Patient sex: M
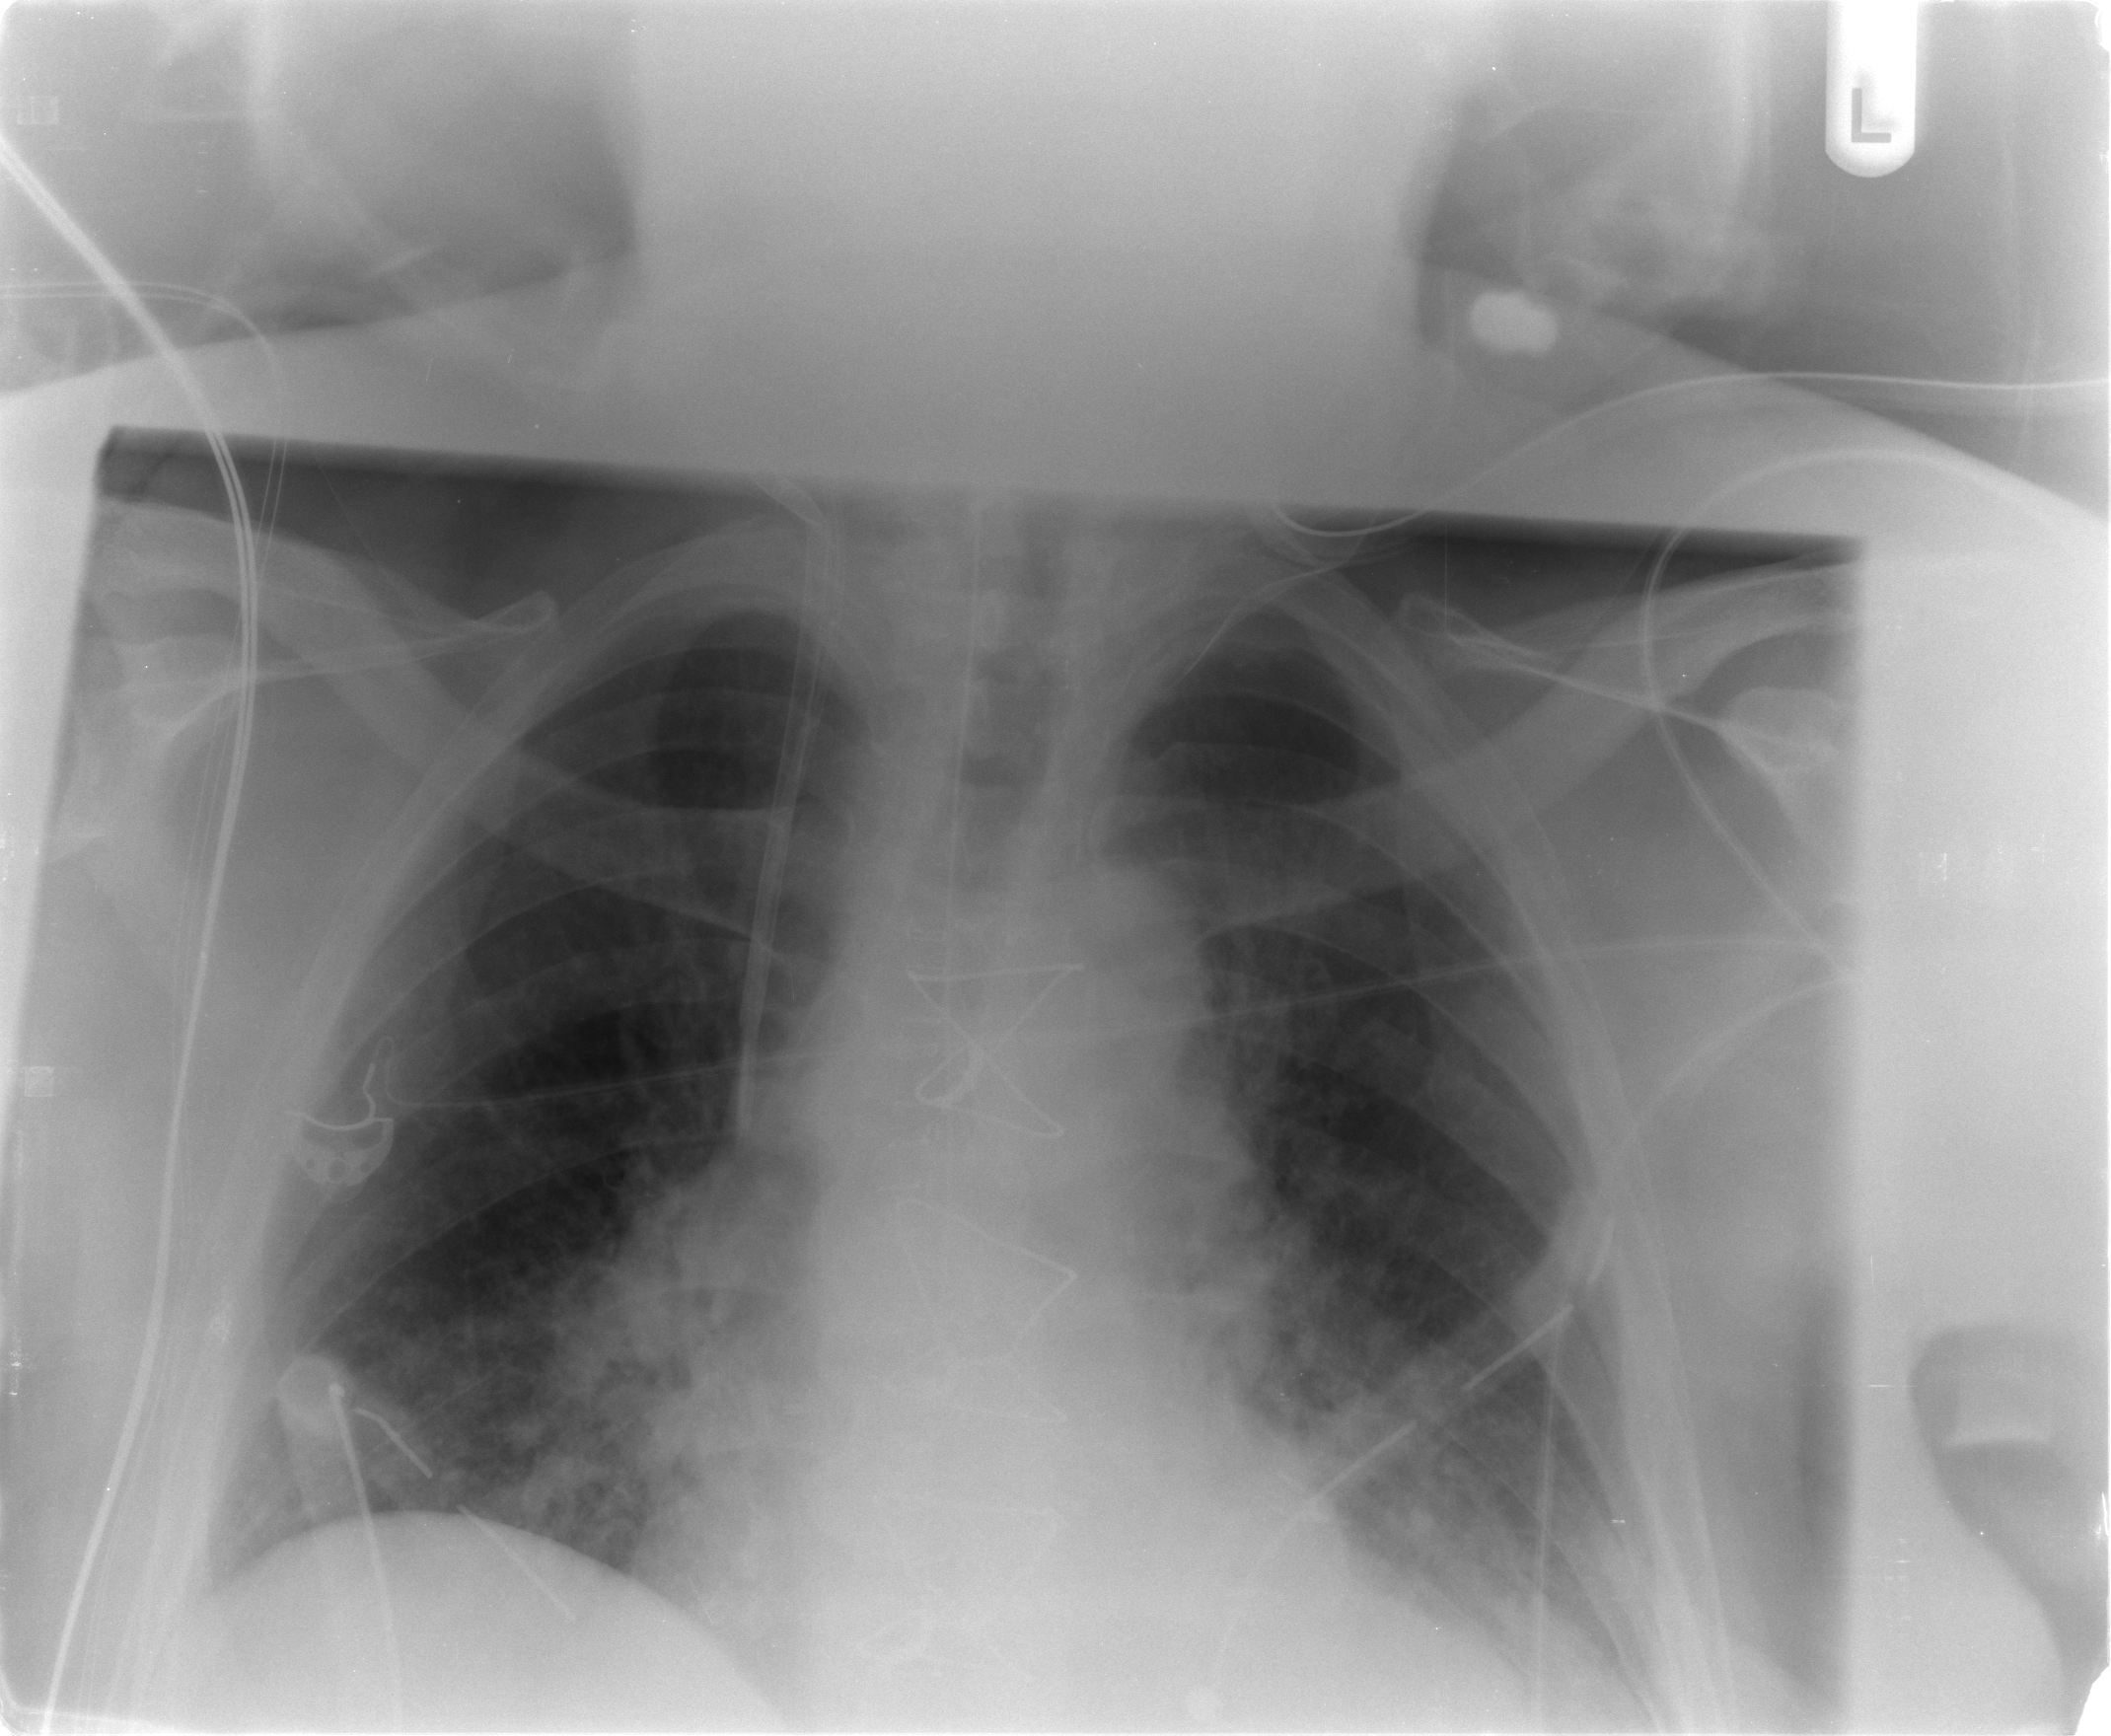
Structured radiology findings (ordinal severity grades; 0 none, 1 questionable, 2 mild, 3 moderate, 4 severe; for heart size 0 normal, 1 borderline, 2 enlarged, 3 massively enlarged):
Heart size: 2
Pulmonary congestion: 2
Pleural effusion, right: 1
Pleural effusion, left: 2
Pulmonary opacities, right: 2
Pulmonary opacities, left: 2
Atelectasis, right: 2
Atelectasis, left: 2